Question: I have two activities: A and B. Starting in A, I go to activity B. Then I call finish() on B and get back to A. Every time I repeat this process allocated memory is increased by 0.1 MB.
So I want to find out what's causing this leak. I have tried to use the allocation tracker by tracking allocated memory during the process just mentioned. Then when I press "Get Allocations" I get a long list of allocations. My question is: How do I read that list in order to find out what's causing my leak?
I have tried to solve this by releasing all resources in the onDestroy method of activity B and that helped a little bit. And also, I'm not allocating new memory in the onResume method of activity A.
Just to show that I'm using allocation tracker correctly:

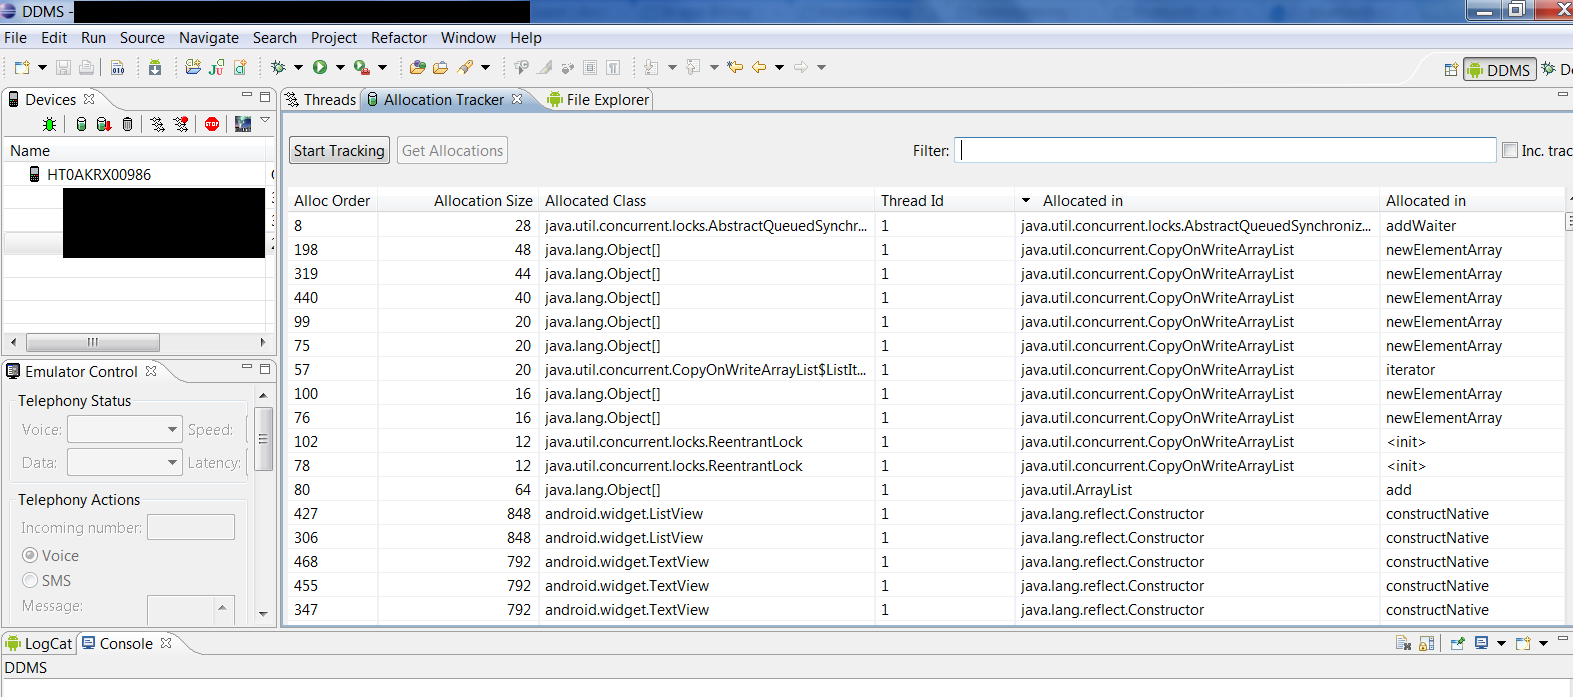
Answer: You should checkout <URL>